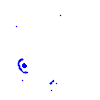
Particle: kaon